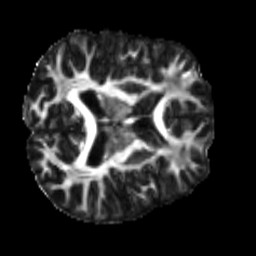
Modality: FA
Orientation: axial
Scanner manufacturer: siemens
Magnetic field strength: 3 T
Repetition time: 4 s
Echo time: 0.0594 s